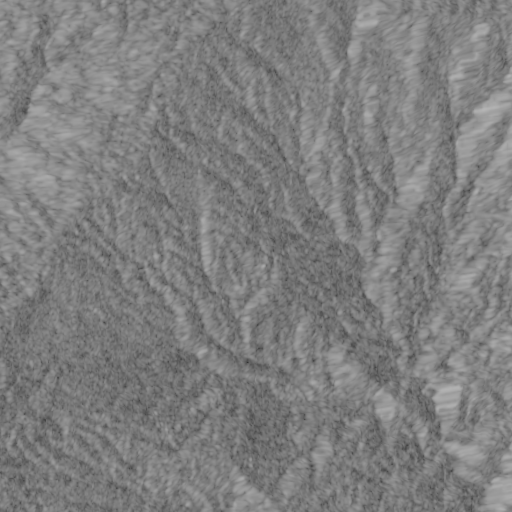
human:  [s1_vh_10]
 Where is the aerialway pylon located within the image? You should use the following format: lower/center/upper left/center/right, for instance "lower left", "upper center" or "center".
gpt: The aerialway pylon is located in the lower center of the image.
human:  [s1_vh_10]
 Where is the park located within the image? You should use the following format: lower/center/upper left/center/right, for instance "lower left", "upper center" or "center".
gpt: The park is located in the lower center of the image.
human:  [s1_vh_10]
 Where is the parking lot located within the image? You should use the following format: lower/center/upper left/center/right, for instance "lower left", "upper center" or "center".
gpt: The parking lot is located in the lower right of the image.
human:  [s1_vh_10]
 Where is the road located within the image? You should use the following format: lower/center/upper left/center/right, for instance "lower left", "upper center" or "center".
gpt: There is no road in the image.

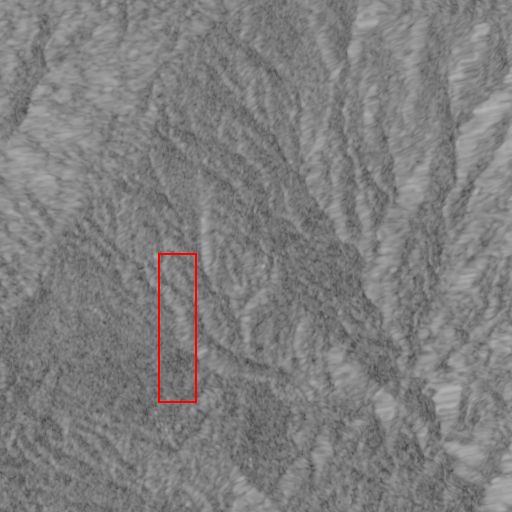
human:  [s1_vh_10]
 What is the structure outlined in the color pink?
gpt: There is no pink outline.
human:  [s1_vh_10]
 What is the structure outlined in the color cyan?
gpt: There is no structure outlined in cyan.